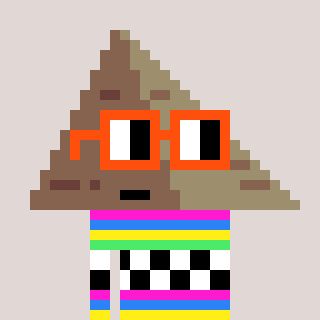
a pixel art character with square orange glasses, a pyramid-shaped head and a teal-colored body on a warm background